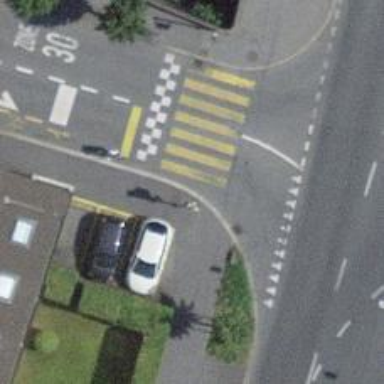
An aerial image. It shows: Kerb barrier.